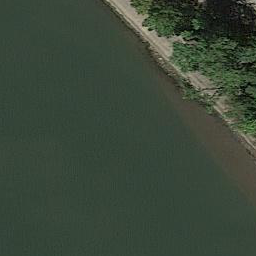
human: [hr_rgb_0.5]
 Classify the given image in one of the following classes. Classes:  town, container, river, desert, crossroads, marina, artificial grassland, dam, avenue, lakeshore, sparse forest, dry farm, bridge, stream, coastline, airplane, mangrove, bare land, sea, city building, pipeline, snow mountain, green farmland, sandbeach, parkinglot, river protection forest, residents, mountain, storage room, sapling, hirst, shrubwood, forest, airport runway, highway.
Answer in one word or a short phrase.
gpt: river protection forest